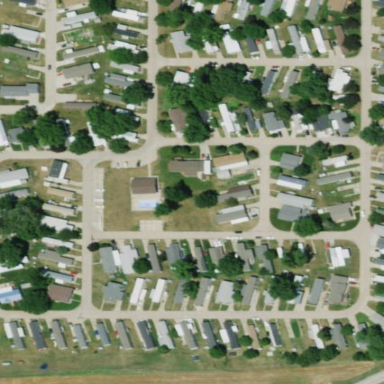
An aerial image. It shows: Residential area designated as trailer park.